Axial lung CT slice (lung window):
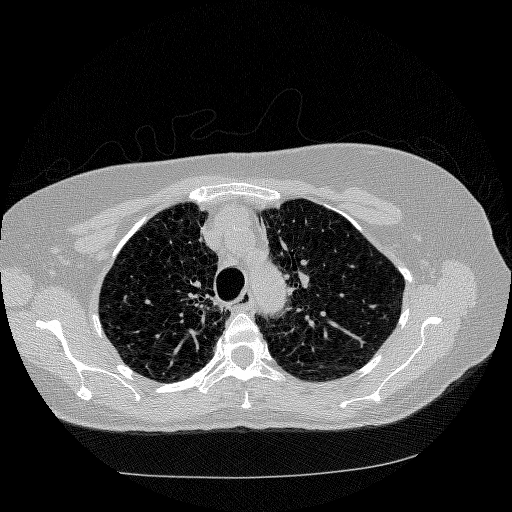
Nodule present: no